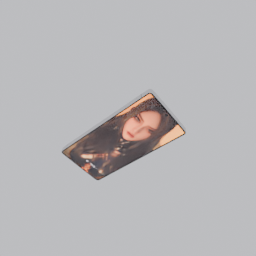
Label: electronics